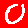
Digit: 0